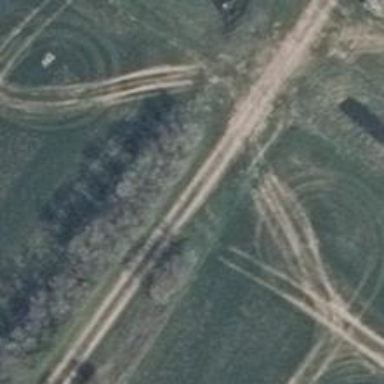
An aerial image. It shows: Track road with grade4 tracktype.